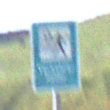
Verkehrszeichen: Verkehrshelfer
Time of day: Night
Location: Outdoor (Nature)
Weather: PartlyCloudy
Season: NotSpecified
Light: Natural